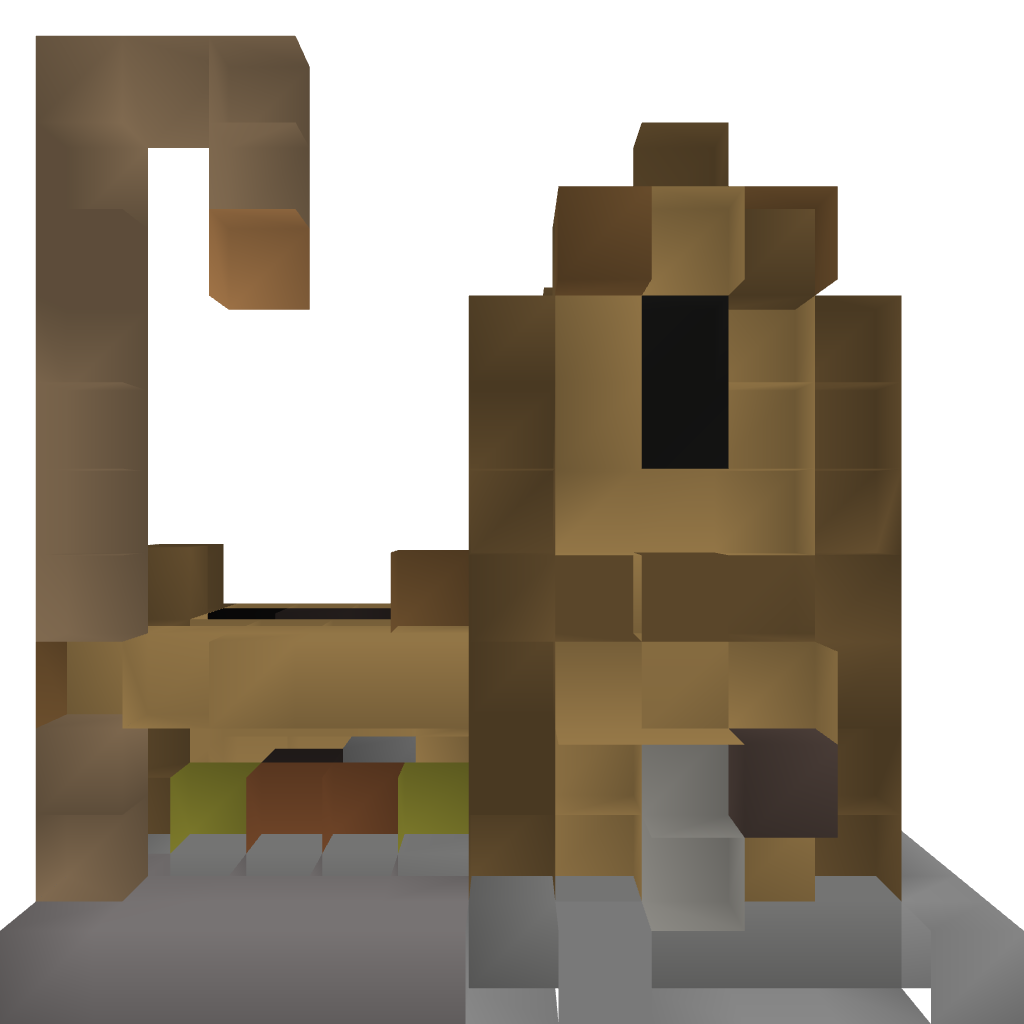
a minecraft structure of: Special Shop (UPDATED FOR 1.7)